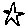
Label: star